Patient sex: M
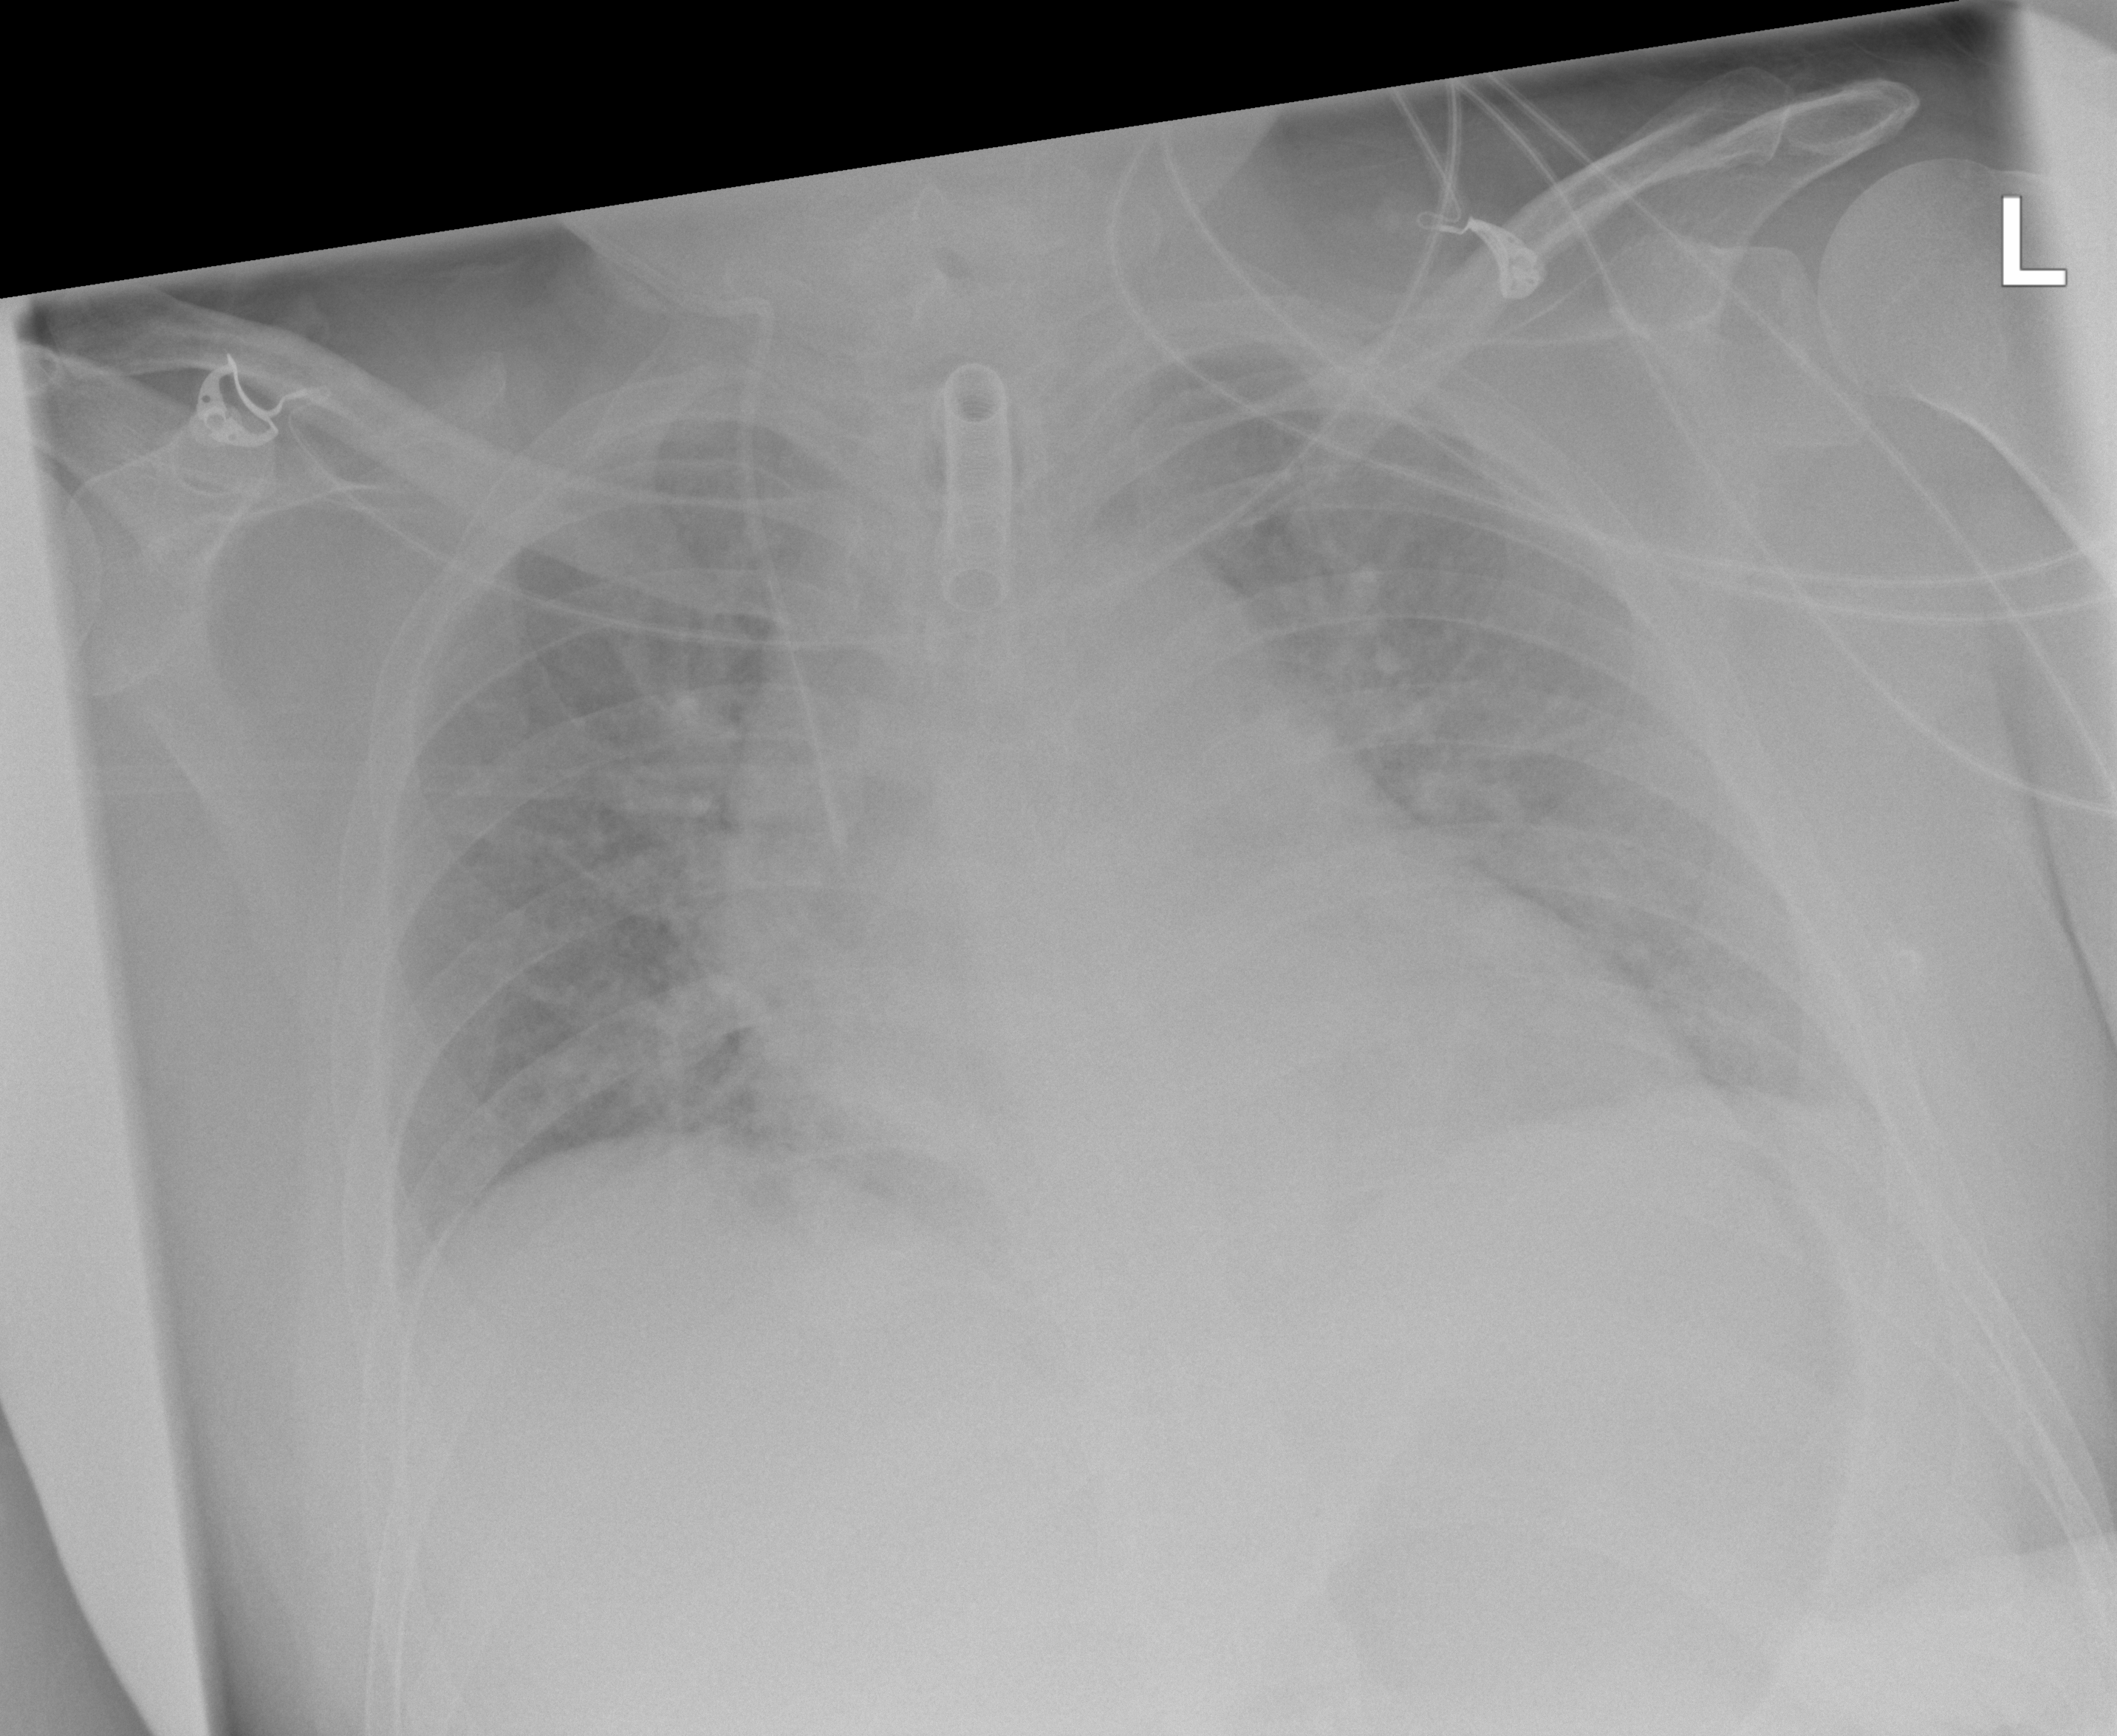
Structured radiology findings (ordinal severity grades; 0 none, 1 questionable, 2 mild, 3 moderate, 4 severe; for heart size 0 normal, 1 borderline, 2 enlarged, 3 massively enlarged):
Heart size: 1
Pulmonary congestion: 2
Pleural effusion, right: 0
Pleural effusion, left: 2
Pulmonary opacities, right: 2
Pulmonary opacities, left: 0
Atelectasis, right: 2
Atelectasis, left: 2